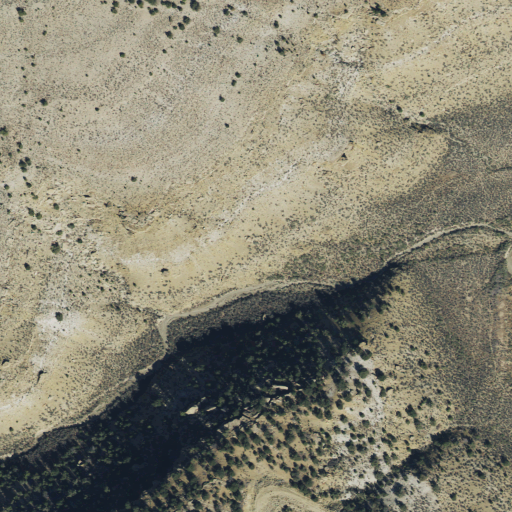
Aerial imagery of valley in Utah named Chimney Canyon containing shrub and evergreen forest